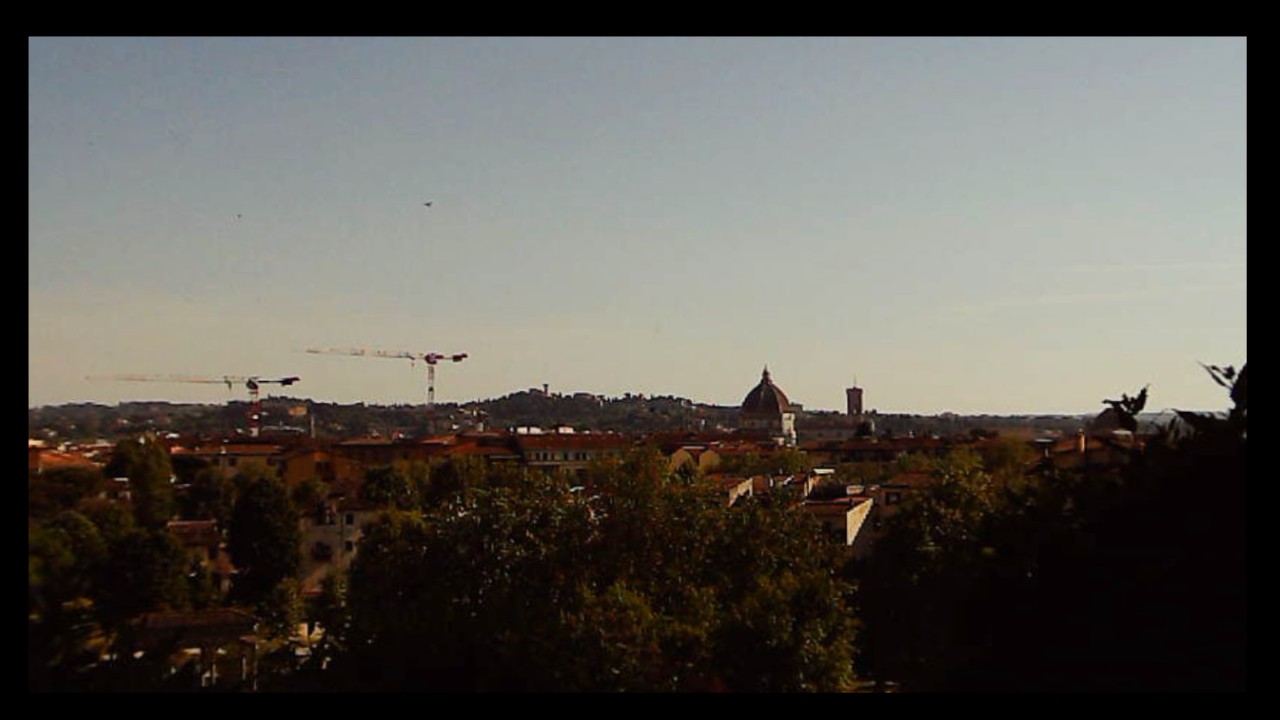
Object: Betafpv air75